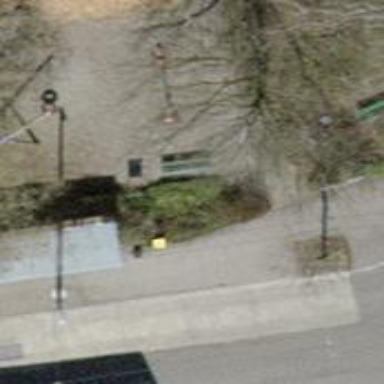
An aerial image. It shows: Post box is visible.